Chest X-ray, AP view. Patient: 56 years old, sex F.
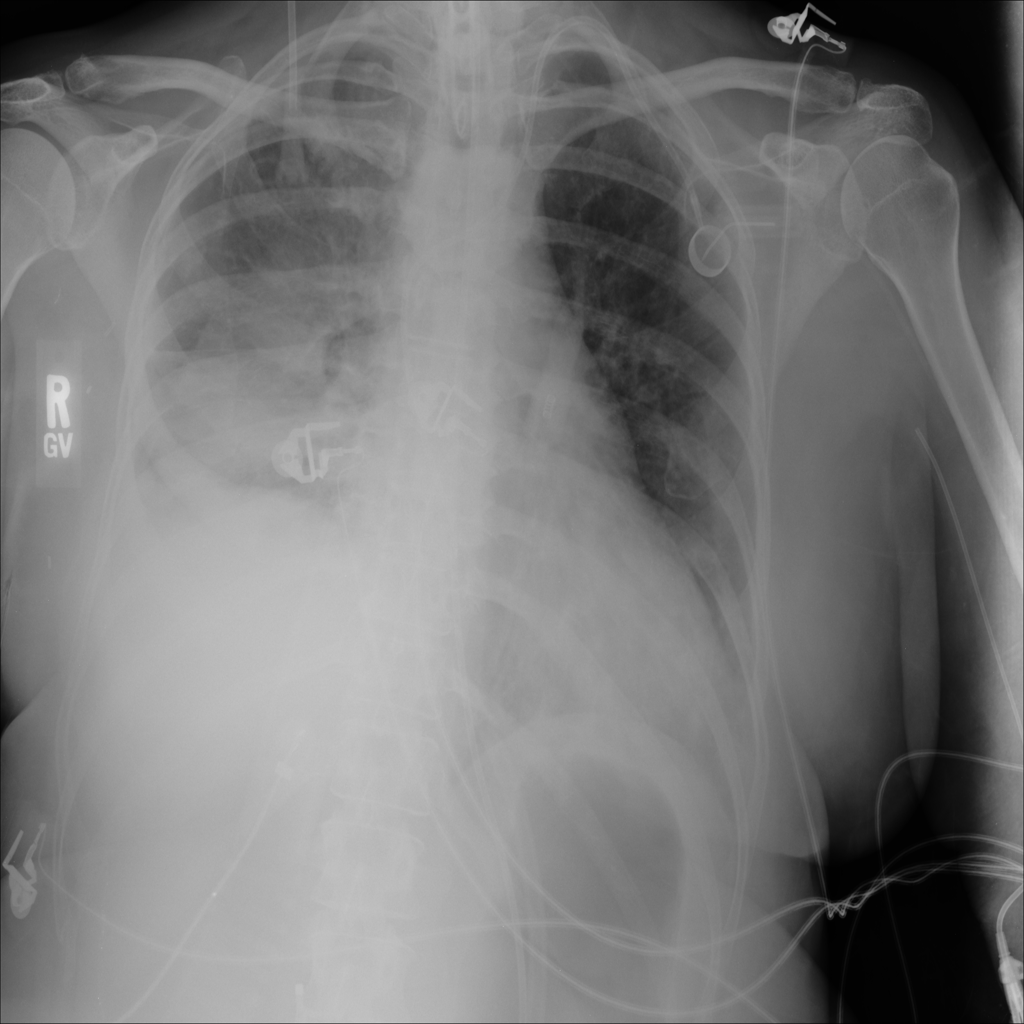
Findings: No Finding